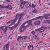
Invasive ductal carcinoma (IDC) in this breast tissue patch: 1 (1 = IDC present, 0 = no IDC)